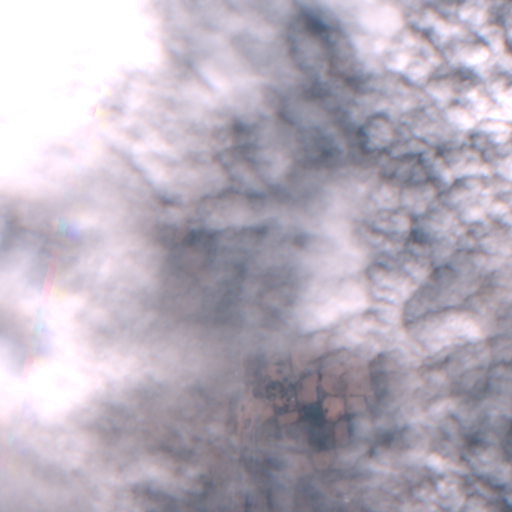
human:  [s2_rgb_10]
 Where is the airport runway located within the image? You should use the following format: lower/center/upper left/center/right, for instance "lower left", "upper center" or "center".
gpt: The airport runway is located in the center left of the image.
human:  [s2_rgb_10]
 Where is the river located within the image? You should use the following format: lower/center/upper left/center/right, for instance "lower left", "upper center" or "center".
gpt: The river is located in the upper of the image.
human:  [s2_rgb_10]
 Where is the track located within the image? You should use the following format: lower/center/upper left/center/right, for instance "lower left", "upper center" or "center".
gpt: There is no track in the image.